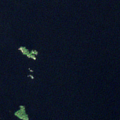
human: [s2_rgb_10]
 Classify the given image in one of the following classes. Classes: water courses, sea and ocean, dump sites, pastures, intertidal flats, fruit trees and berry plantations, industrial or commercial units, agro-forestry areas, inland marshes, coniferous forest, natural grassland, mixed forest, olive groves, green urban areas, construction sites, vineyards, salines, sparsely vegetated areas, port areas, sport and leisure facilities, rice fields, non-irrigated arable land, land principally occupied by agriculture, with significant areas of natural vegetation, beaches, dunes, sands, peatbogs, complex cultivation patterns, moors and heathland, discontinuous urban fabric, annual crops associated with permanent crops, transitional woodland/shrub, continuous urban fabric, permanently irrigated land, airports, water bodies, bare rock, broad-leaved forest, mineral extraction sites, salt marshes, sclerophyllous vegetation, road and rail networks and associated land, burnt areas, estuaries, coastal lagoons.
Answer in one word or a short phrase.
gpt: water bodies